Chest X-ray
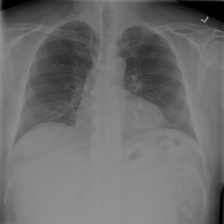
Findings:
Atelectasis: negative
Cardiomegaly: negative
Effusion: negative
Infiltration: negative
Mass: negative
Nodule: negative
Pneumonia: negative
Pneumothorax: negative
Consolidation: negative
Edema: negative
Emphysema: negative
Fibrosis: negative
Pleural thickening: negative
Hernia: negative